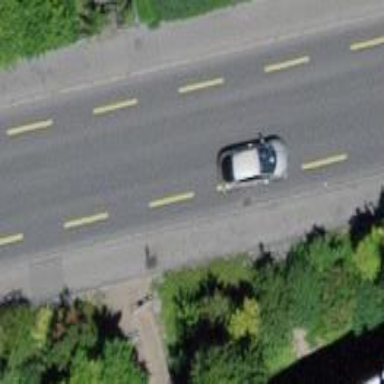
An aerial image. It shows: Secondary road with asphalt surface. There are sidewalks on both sides and cycle lane.